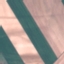
Land use / land cover: AnnualCrop